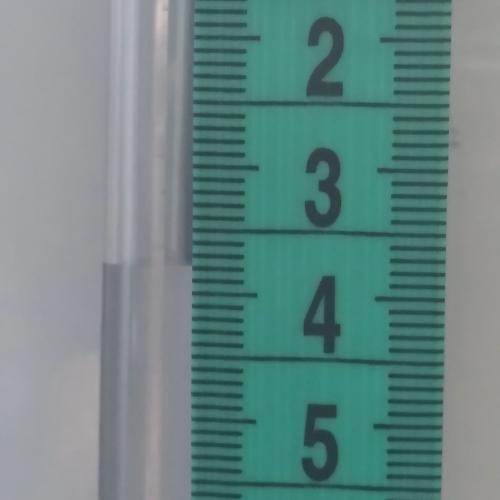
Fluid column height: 3.8 cm